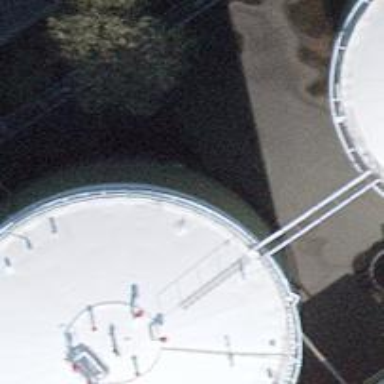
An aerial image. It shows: Storage tank that is man-made.